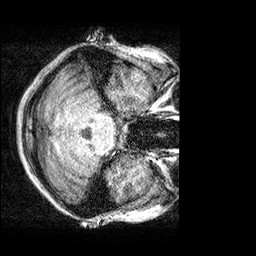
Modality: T1w
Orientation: axial
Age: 25
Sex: female
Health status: healthy
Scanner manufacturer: siemens
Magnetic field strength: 3 T
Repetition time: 2.3 s
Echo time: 0.00303 s